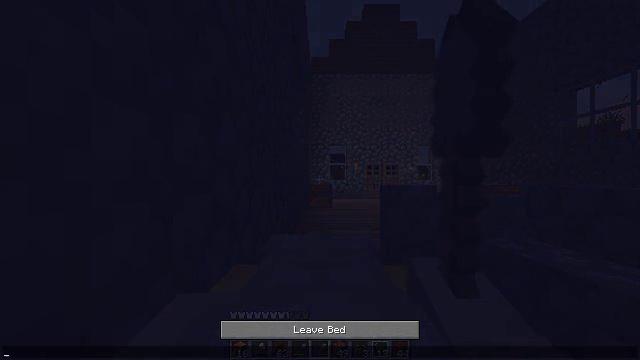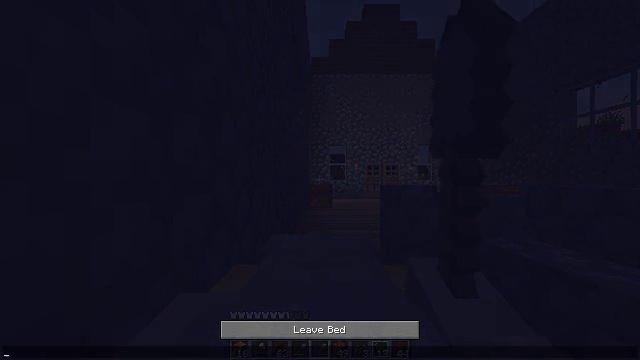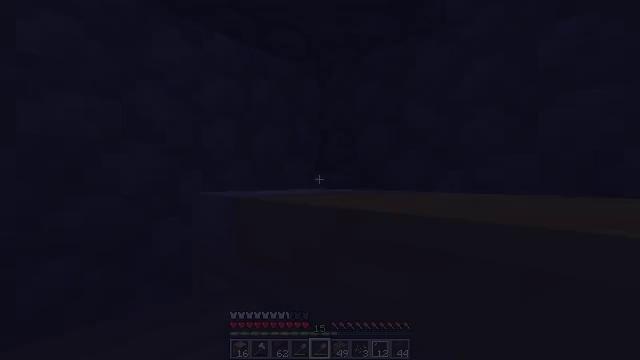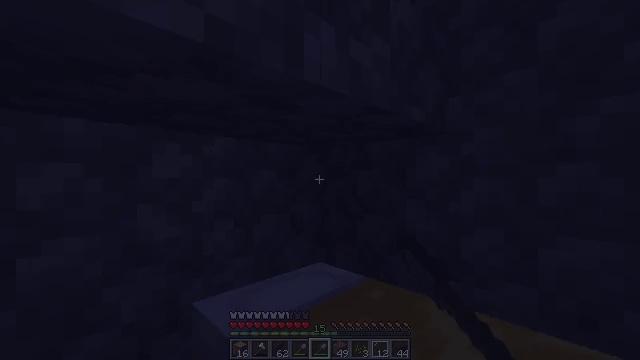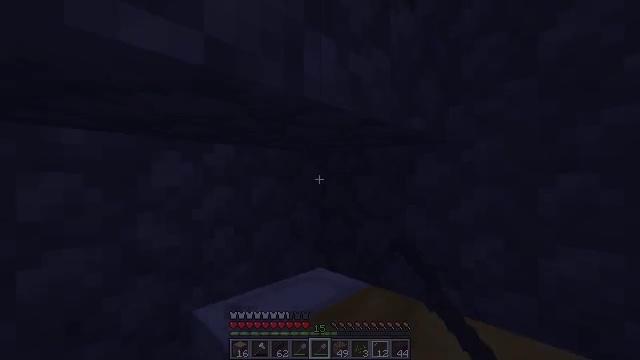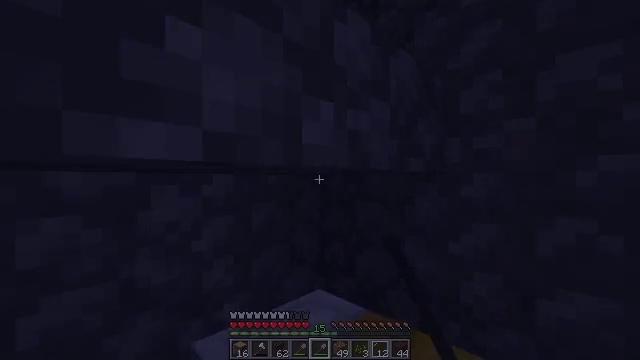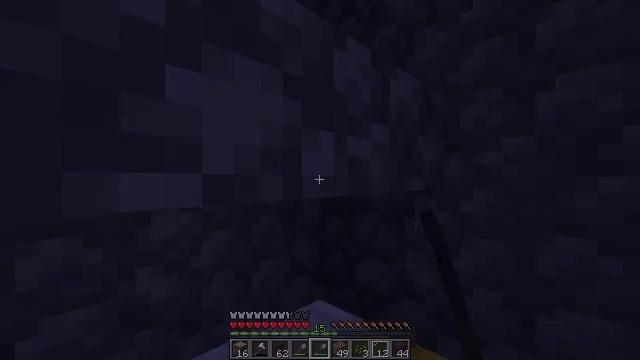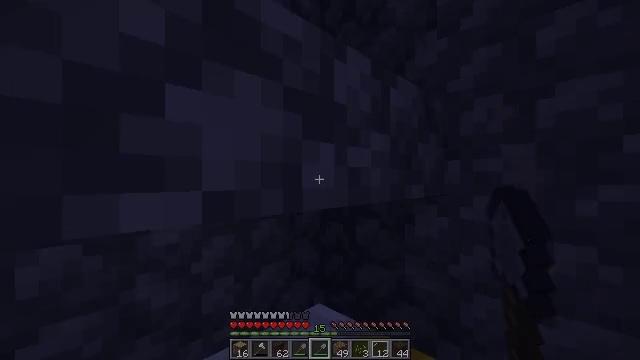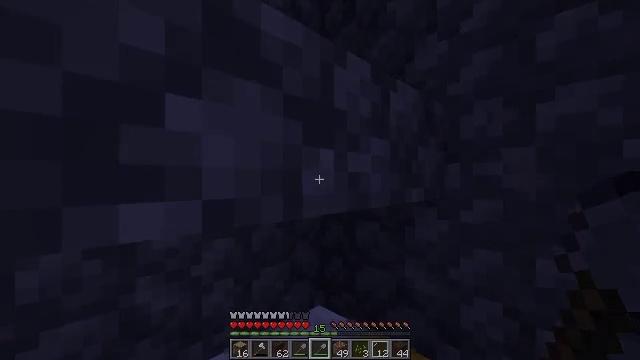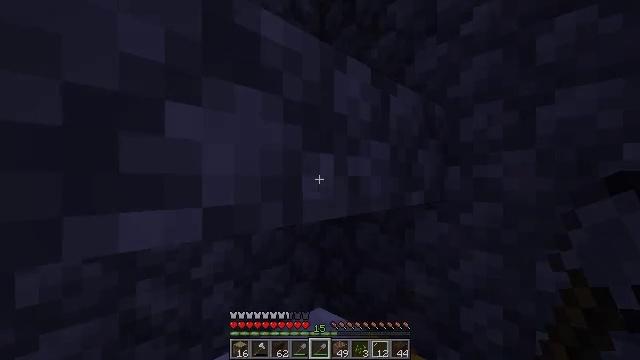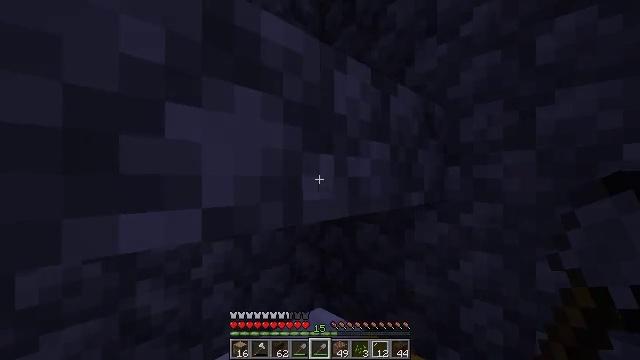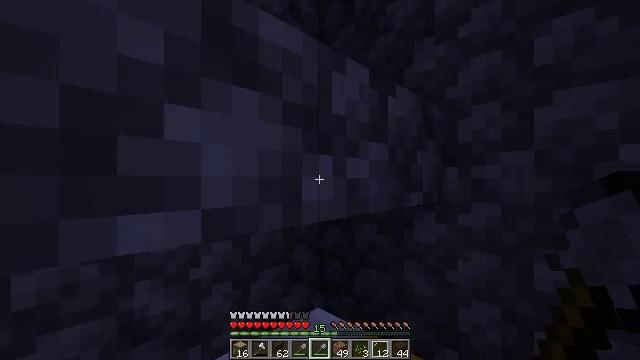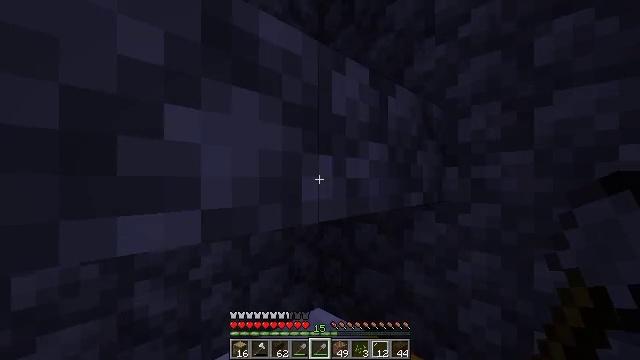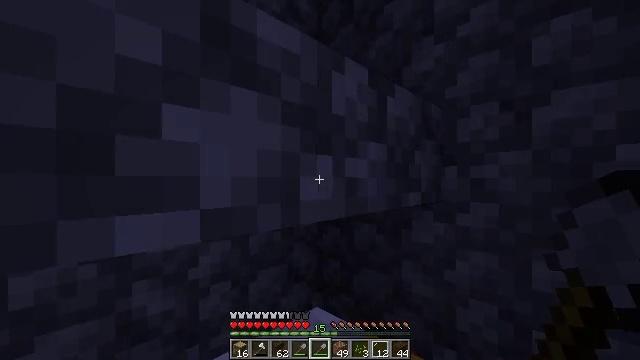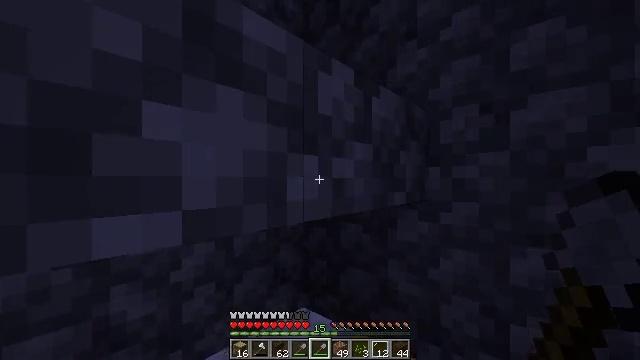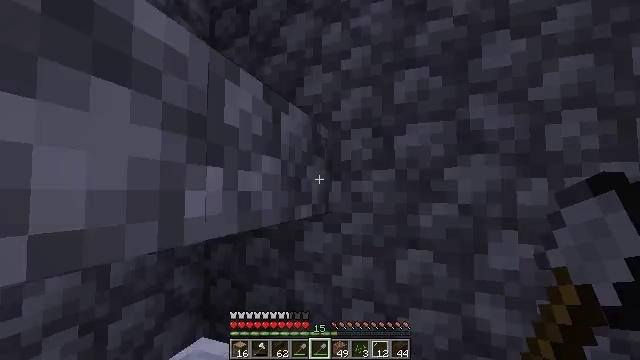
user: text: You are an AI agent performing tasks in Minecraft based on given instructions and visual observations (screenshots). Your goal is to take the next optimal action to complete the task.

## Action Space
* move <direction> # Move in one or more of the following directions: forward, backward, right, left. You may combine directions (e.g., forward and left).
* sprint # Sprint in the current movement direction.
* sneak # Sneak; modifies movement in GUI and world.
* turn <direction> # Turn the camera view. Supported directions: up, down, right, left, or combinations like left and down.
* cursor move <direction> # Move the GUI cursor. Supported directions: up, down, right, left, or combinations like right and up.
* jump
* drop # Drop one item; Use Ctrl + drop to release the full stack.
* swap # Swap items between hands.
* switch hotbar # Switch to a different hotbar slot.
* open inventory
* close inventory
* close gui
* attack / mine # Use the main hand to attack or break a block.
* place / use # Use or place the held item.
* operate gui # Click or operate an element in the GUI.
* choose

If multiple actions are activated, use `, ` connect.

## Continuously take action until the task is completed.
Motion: motion action
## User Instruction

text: Mine the torch on the wall.
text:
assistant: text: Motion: no_op
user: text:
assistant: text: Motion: no_op
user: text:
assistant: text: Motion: close gui
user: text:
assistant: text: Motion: no_op
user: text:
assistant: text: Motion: no_op
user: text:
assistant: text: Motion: no_op
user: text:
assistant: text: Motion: no_op
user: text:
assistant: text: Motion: no_op
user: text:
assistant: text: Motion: no_op
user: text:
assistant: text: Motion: no_op
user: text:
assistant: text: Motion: no_op
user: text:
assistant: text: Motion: no_op
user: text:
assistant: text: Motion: no_op
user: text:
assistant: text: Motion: turn right
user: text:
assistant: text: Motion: turn right and up
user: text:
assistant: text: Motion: turn right and up
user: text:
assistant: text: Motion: turn right
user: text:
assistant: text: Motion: turn right
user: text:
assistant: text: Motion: turn right
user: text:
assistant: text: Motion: move forward, turn right and up
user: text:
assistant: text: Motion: move forward, turn right
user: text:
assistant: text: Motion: move forward
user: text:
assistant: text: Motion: move forward
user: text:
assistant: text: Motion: move forward
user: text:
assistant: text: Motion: move forward
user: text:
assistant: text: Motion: move forward
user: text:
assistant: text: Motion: move forward, sprint
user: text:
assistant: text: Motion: move forward, sprint, turn right
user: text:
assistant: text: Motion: move forward, sprint, turn right
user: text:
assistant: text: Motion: move forward, sprint, turn right